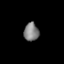
Tissue: lung
Cell type: Endothelial cells
Senescence score: 0.5588
Nuclear area (px): 266
Mean DAPI intensity: 128.147